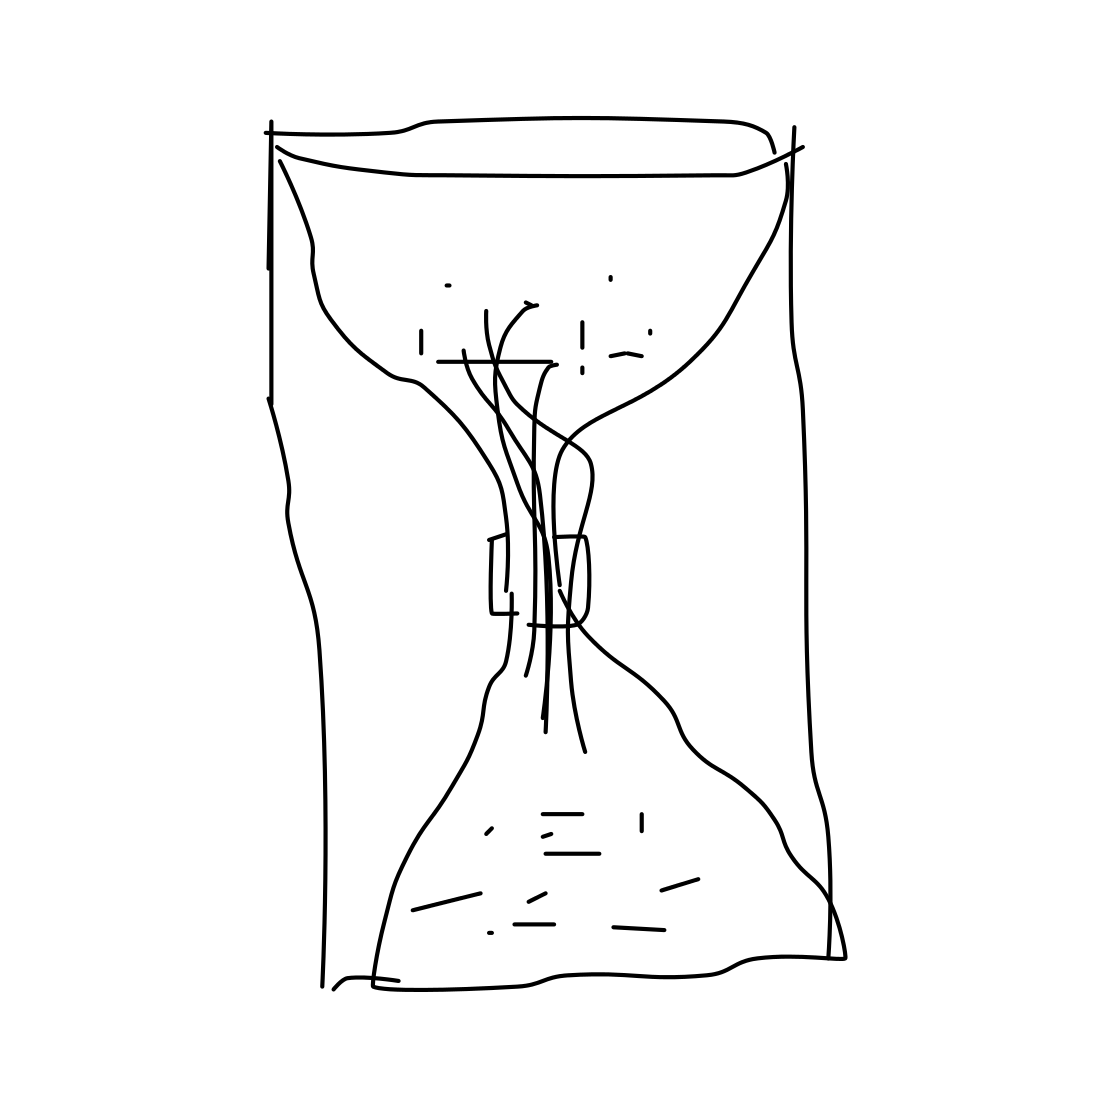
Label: hourglass